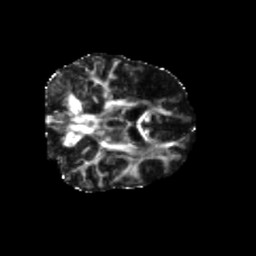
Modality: FA
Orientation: coronal
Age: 75
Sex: male
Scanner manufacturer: siemens
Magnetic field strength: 3 T
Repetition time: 5.25 s
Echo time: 0.08 s